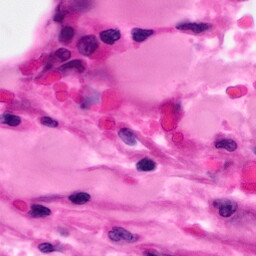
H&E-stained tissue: Pancreatic